Aerial crown-view tile of a tropical tree (Barro Colorado Island, Panama), acquired 20240813:
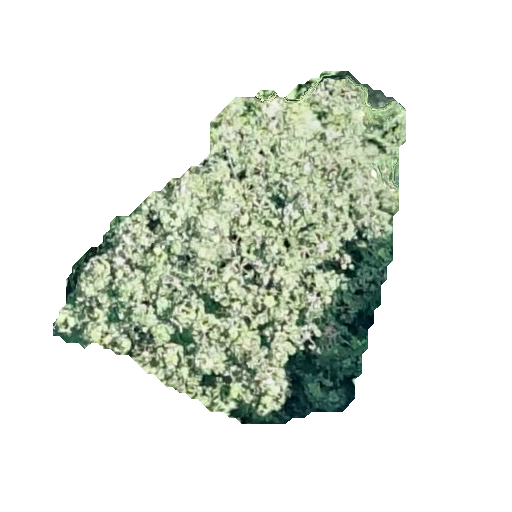
Species: Cecropia insignis
GBIF accepted scientific name: Cecropia insignis
Crown area: 119.731 m²